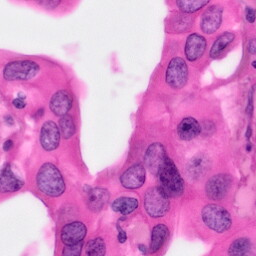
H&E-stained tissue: Pancreatic